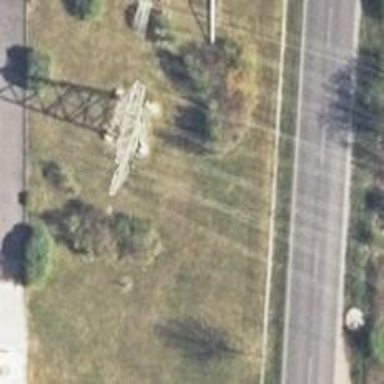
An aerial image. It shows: Power line is depicted.